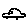
Label: car